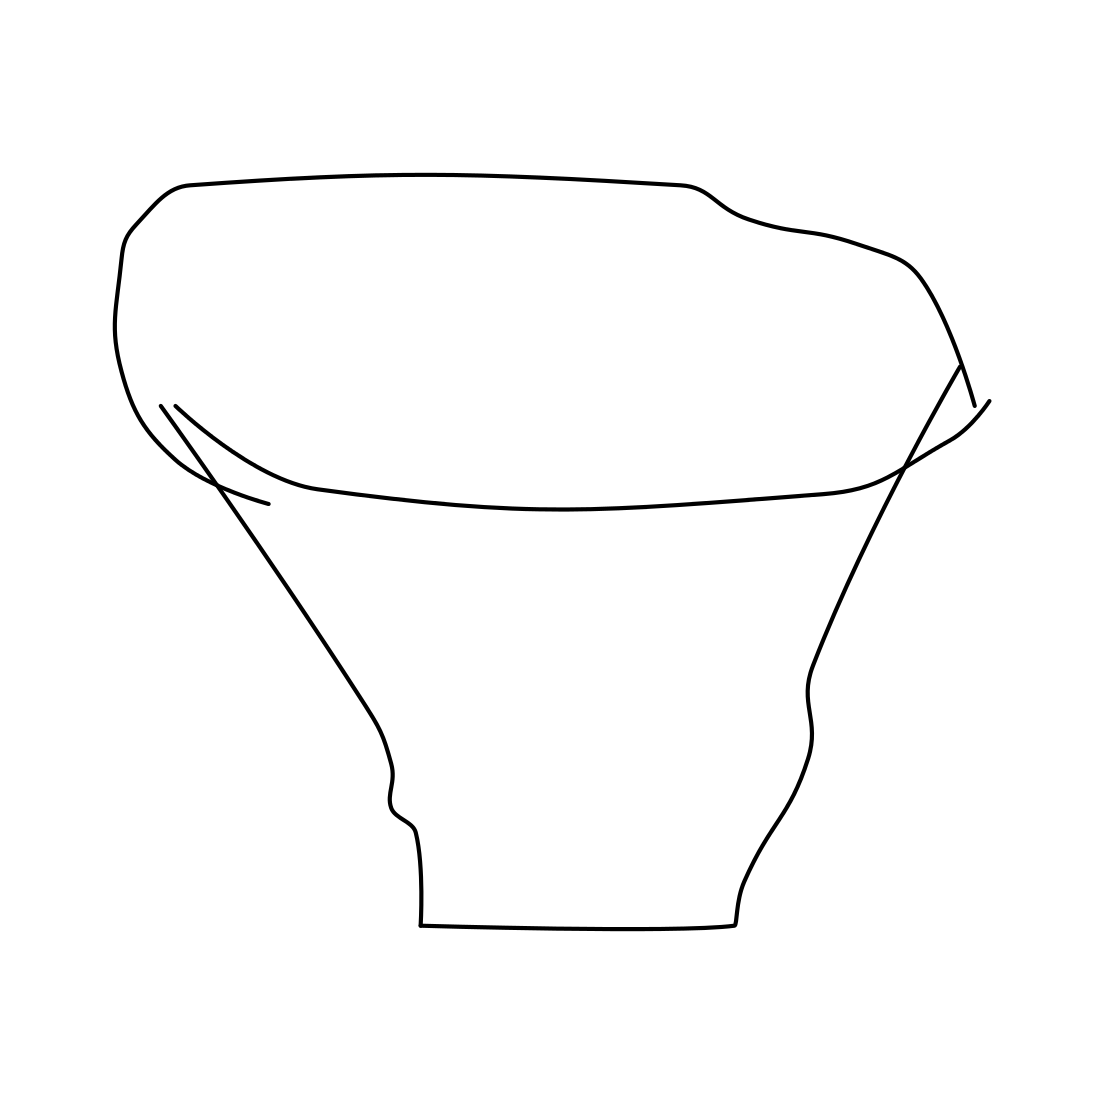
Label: basket